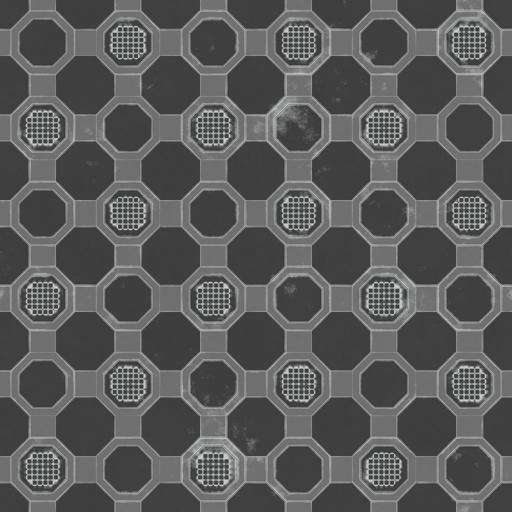
Tags: metal plates panels scifi